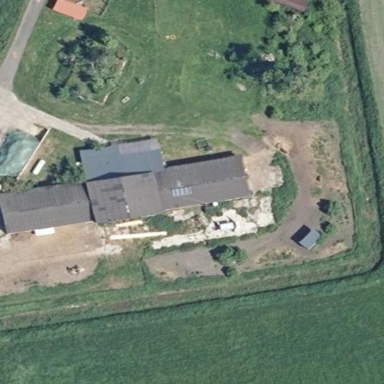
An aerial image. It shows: Farm building.